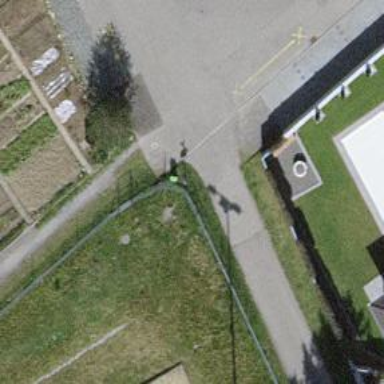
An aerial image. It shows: Gravel footway.